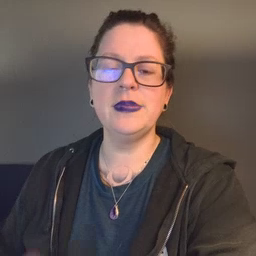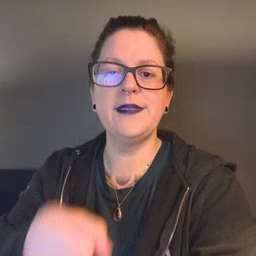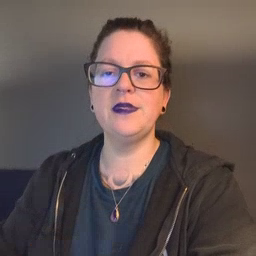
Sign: gift